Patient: sex M, age 53
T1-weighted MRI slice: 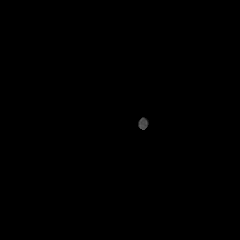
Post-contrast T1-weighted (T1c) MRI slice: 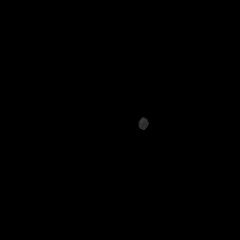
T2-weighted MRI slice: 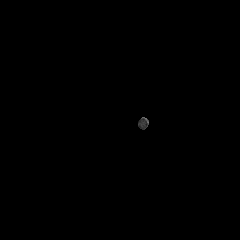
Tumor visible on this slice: no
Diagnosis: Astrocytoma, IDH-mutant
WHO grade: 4